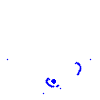
Particle: proton